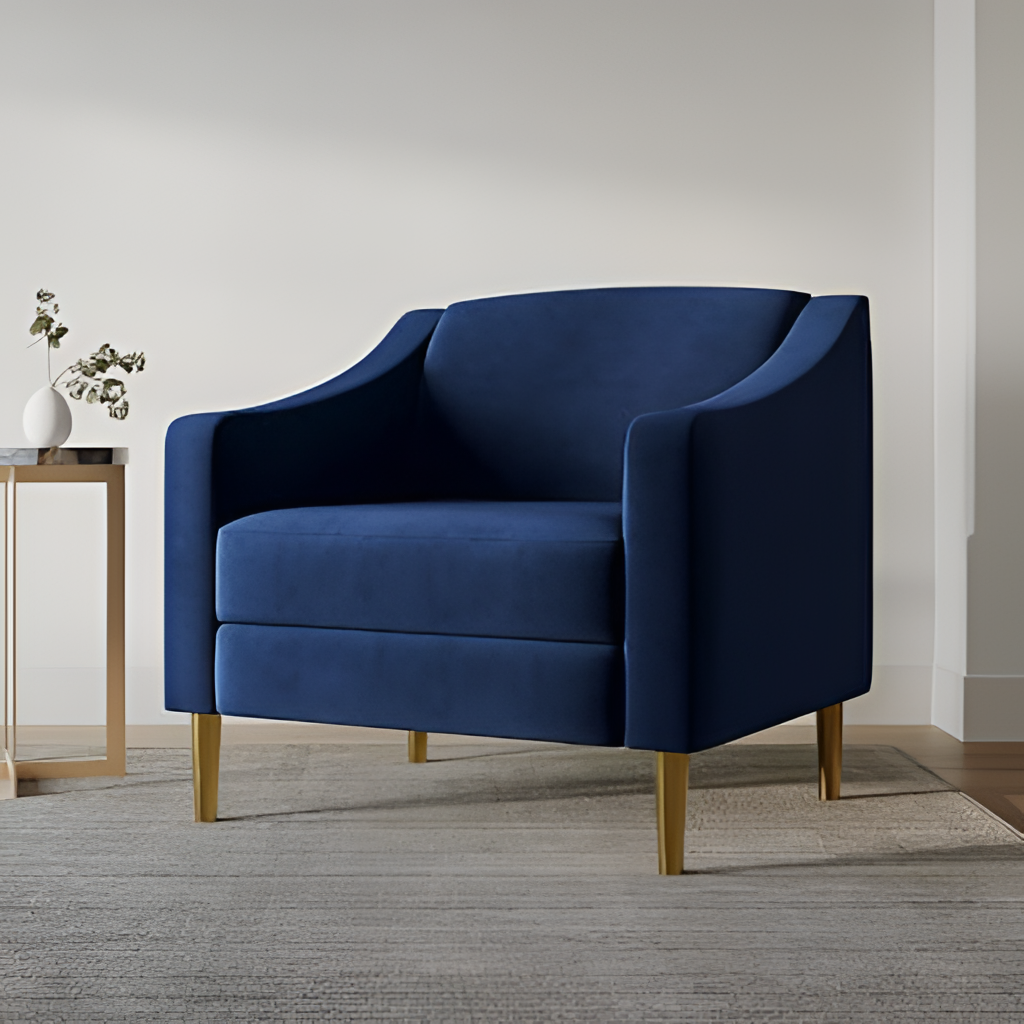
blue velvet armchair, living room, paint wallpaper, with solid pattern, wood flooring, with plank pattern, contemporary